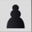
Piece: bP